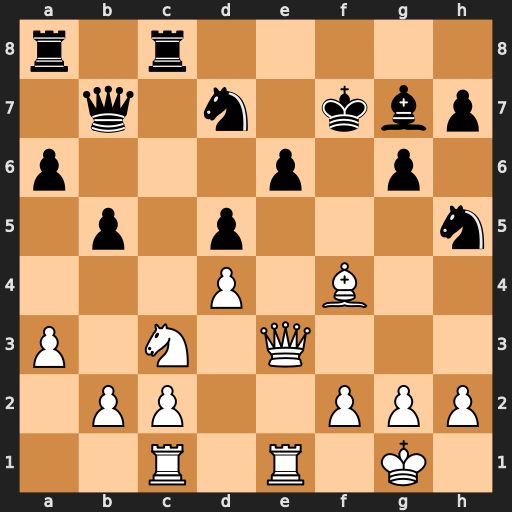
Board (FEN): r1r5/1q1n1kbp/p3p1p1/1p1p3n/3P1B2/P1N1Q3/1PP2PPP/2R1R1K1
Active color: w
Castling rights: -
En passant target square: -
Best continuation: Qxe6+ Kf8 Bd6#